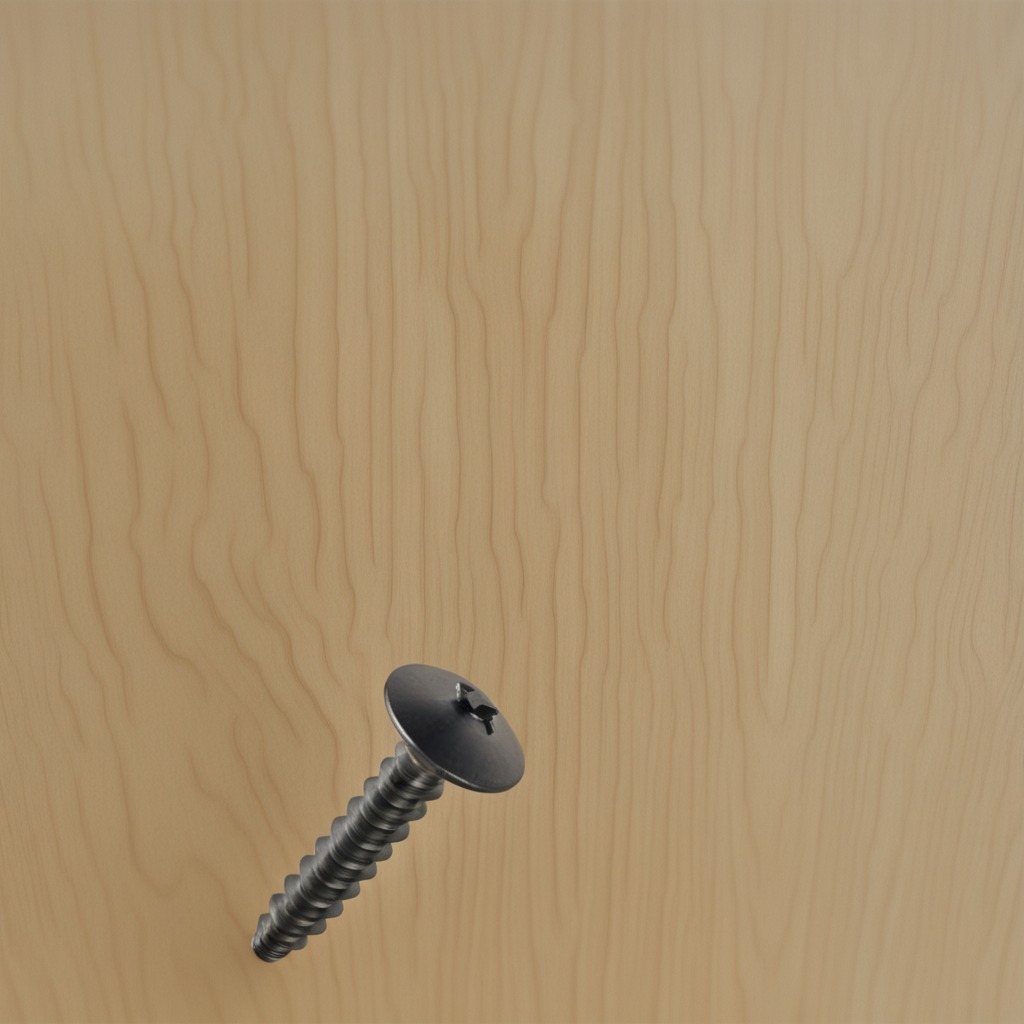
A metal screw is lying on the plywood surface.